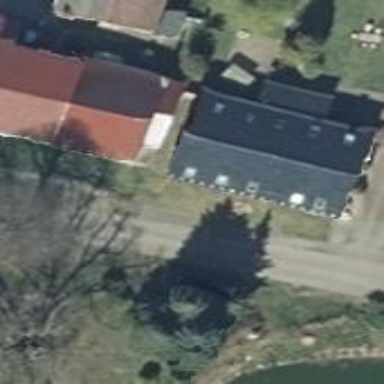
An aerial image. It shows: Building with gabled roof. The roof is oriented along the building and is colored black.